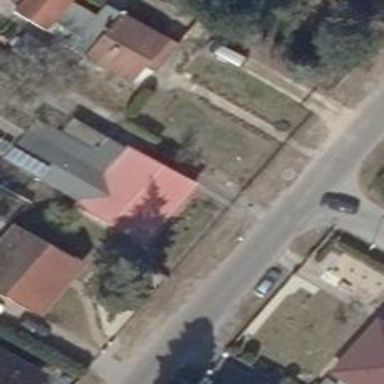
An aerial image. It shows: Detached building with gabled roof.